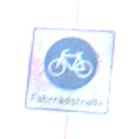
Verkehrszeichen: BeginnFahrradstrasse
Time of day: SunriseSunset
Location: Outdoor (Nature)
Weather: PartlyCloudy
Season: NotSpecified
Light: Natural